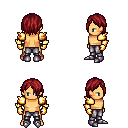
a pixel art fantasy rpg character, male body template, human, tanned skin, gold arm armor, metal pants, brunette bangs hairstyle, gold gloves, metal boots, four views (front, back, left, right), 2x2 character sprite sheet, small pixel art, hard edges, no anti-aliasing